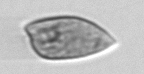
Label: Prorocentrum_dentatum